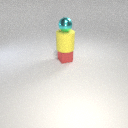
small red metal cube below small cyan metal sphere